Question: My table refuses to stretch to the width of its container despite me using stuff like width 100% in my css. How can I get it to stretch?
JSFindle:
<URL>
HTML:
'''
<div class="Container">
<div class="row" id="IndivTable">
<div class="col-sm-8 col-md-8 col-lg-8">
<div class="clearfix visible-xs-block"></div>
<div class="table-responsive">
<table class="inner">
<tr class= "spacing">
<td class= "spacing"><span class="names">S No.</span></td>
<td class= "spacing"><span class="names">Email</span></td>
<td class= "spacing"><span class="names">No. of applicants</span></td>
<td class= "spacing"><span class="names">Action</span></td>
</tr>
</table>
</div>
</div>
</div>
</div>
</div>
'''

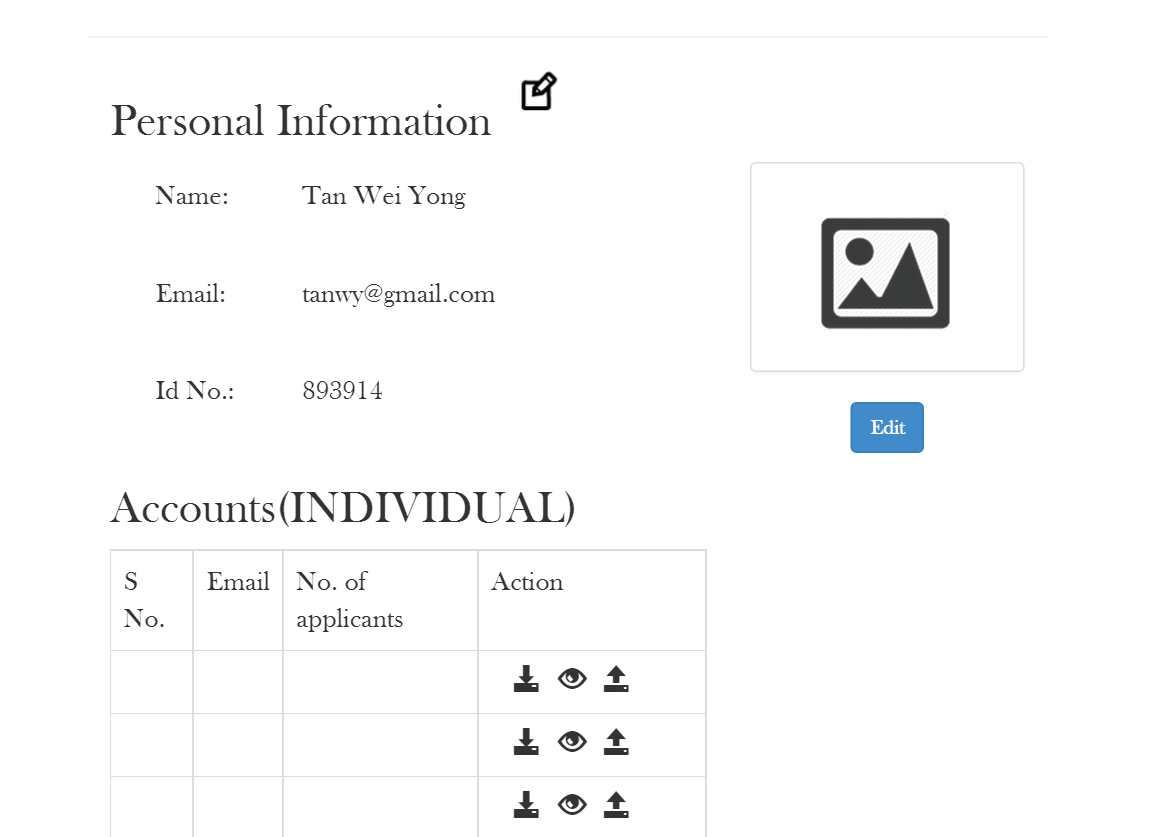
Answer: Bootstrap uses a 12 column layout.
In your HTML, you have used 8 columns which leaves 4 columns unused.
Add this class -
'''
table.inner {
width: 100%;
}
'''
This will make your table width '100%' of your 8 columns.
If you want full-width table, then change 'col-sm-8 col-md-8 col-lg-8' to 'col-sm-12 col-md-12 col-lg-12'
EDIT:
Add 'table' class to your '<table>' tag. Bootstrap has beautiful classes which will automatically make your tables responsive.
Here is the <URL>